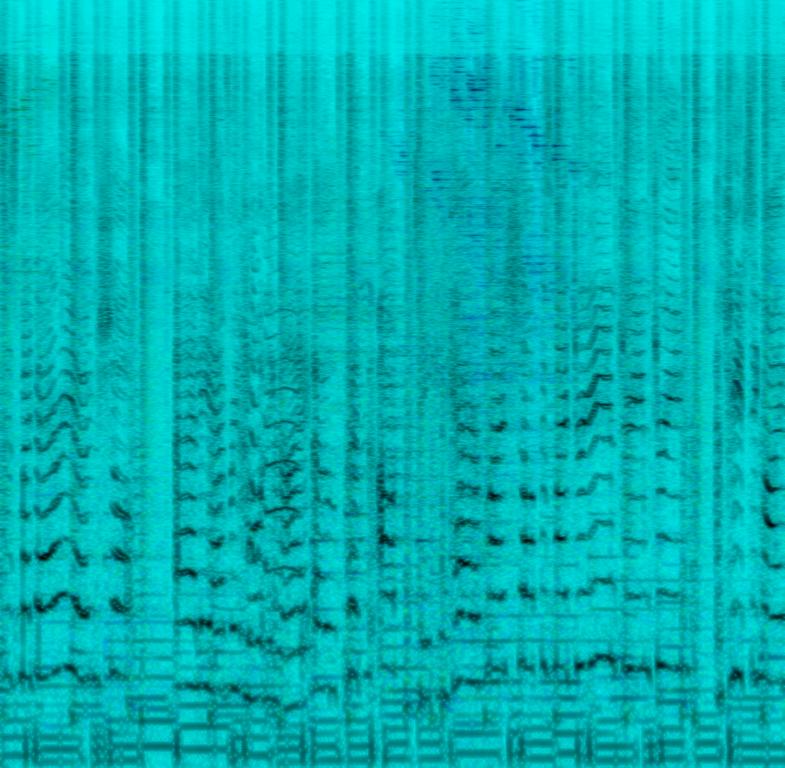
This is an advertisement jingle in the style of a kids song. It is in major key. There is a female vocalist singing in the lead while the sound of children talking can be heard every now and then. The bass guitar is playing a groovy tune. There are wind chimes that can be noticed. The rhythmic background consists of a simple acoustic drum beat. The atmosphere is cheerful but generic.